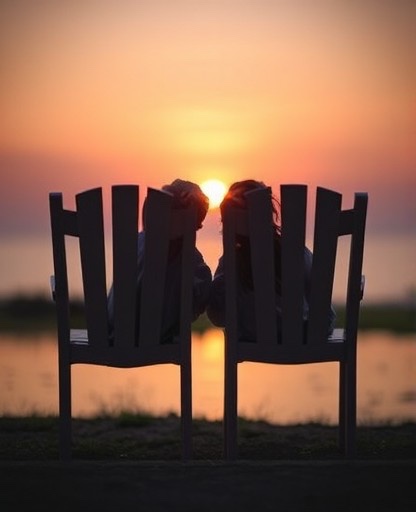
Category: Congratulations